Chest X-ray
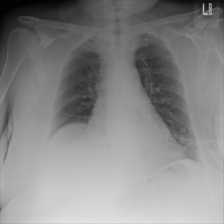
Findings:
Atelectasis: negative
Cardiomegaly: negative
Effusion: negative
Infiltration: negative
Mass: negative
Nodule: negative
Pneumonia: negative
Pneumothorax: negative
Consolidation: negative
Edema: negative
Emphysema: negative
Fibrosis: negative
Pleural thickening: negative
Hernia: negative